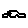
Label: car